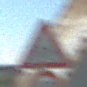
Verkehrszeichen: RadverkehrLinks
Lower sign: Geschwindigkeit40
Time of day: MorningAfternoon
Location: Outdoor (Special)
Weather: Clear
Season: NotSpecified
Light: Natural